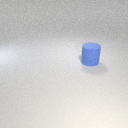
large blue rubber cylinder